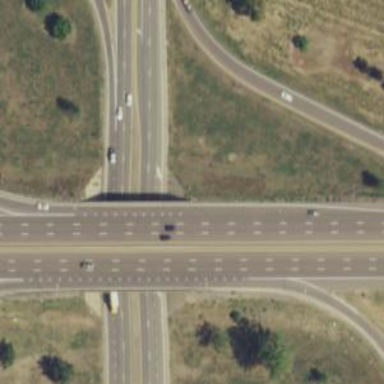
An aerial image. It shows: Asphalt motorway.